Question: I have to make a div triangle like this, with looping in JavaScript. Anyone know how to make this?
*Input using '<select>' tag. Thanks!

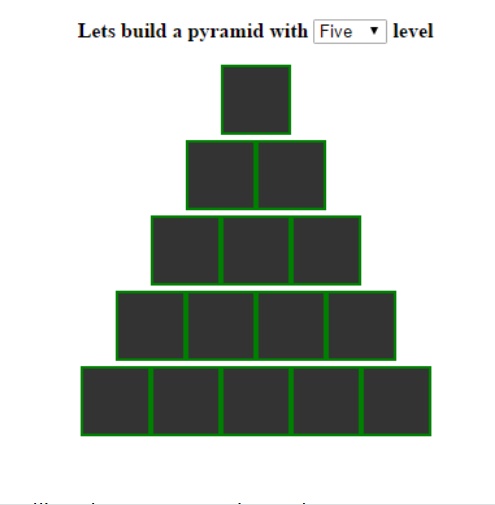
Answer: '''
<html>
<head>
<meta charset="utf-8">
<meta name="viewport" content="width=device-width, initial-scale=1">
<link rel="stylesheet" href="https://maxcdn.bootstrapcdn.com/bootstrap/3.3.7/css/bootstrap.min.css">
<script src="https://ajax.googleapis.com/ajax/libs/jquery/3.1.1/jquery.min.js"></script>
<script src="https://maxcdn.bootstrapcdn.com/bootstrap/3.3.7/js/bootstrap.min.js"></script>
<script>
$(document).ready(function () {
var container = $("#html2");
$("#CreateDiv").change(function () {
$('#html2').html('');
var strBlocksHTML = '';
var selectedvalue = $("#CreateDiv option:selected").val();
for (var i = 0; i <= selectedvalue; i++) {
for (var n = 0; n < i ; n++) {
strBlocksHTML += '<div id="pdfDiv" style=" background-color:red; display:inline-block; width:50px; height:50px; margin:2px 5px; border:2px solid #ccc;"> </div>';
}
strBlocksHTML += '<div></div>';
}
$('#html2').append(strBlocksHTML);
})
});
</script>
</head>
<body style="text-align:center">
<div>
<select id="CreateDiv">
<option value="0"> Select</option>
<option value="1"> One</option>
<option value="2"> Two</option>
<option value="3"> There</option>
<option value="4"> Four</option>
<option value="5"> Five</option>
</select>
</div>
<br />
<br />
<div id="html2" style="text-align:center">
</div>
</body>
</html>
'''